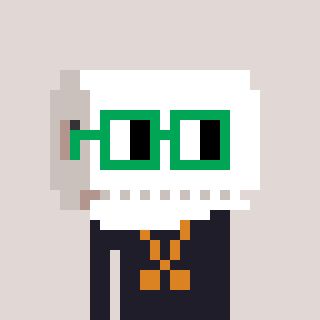
a pixel art character with square green glasses, a toiletpaper-full-shaped head and a grayscale-colored body on a warm background